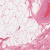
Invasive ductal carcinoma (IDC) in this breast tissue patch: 0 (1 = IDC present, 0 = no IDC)